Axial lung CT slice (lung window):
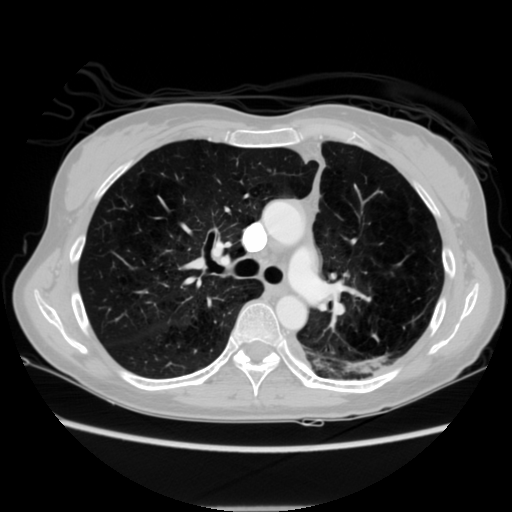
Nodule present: no